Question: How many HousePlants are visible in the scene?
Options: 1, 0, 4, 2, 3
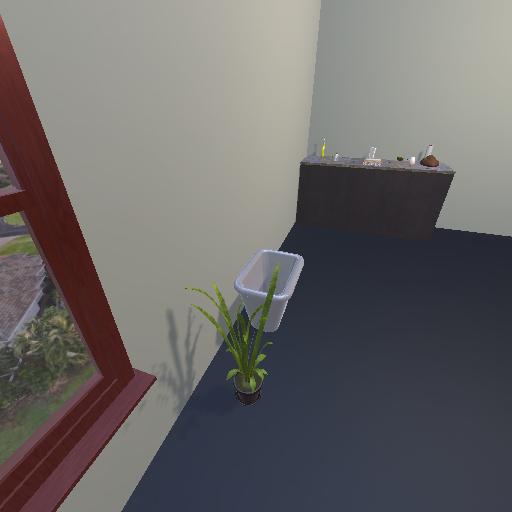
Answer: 1